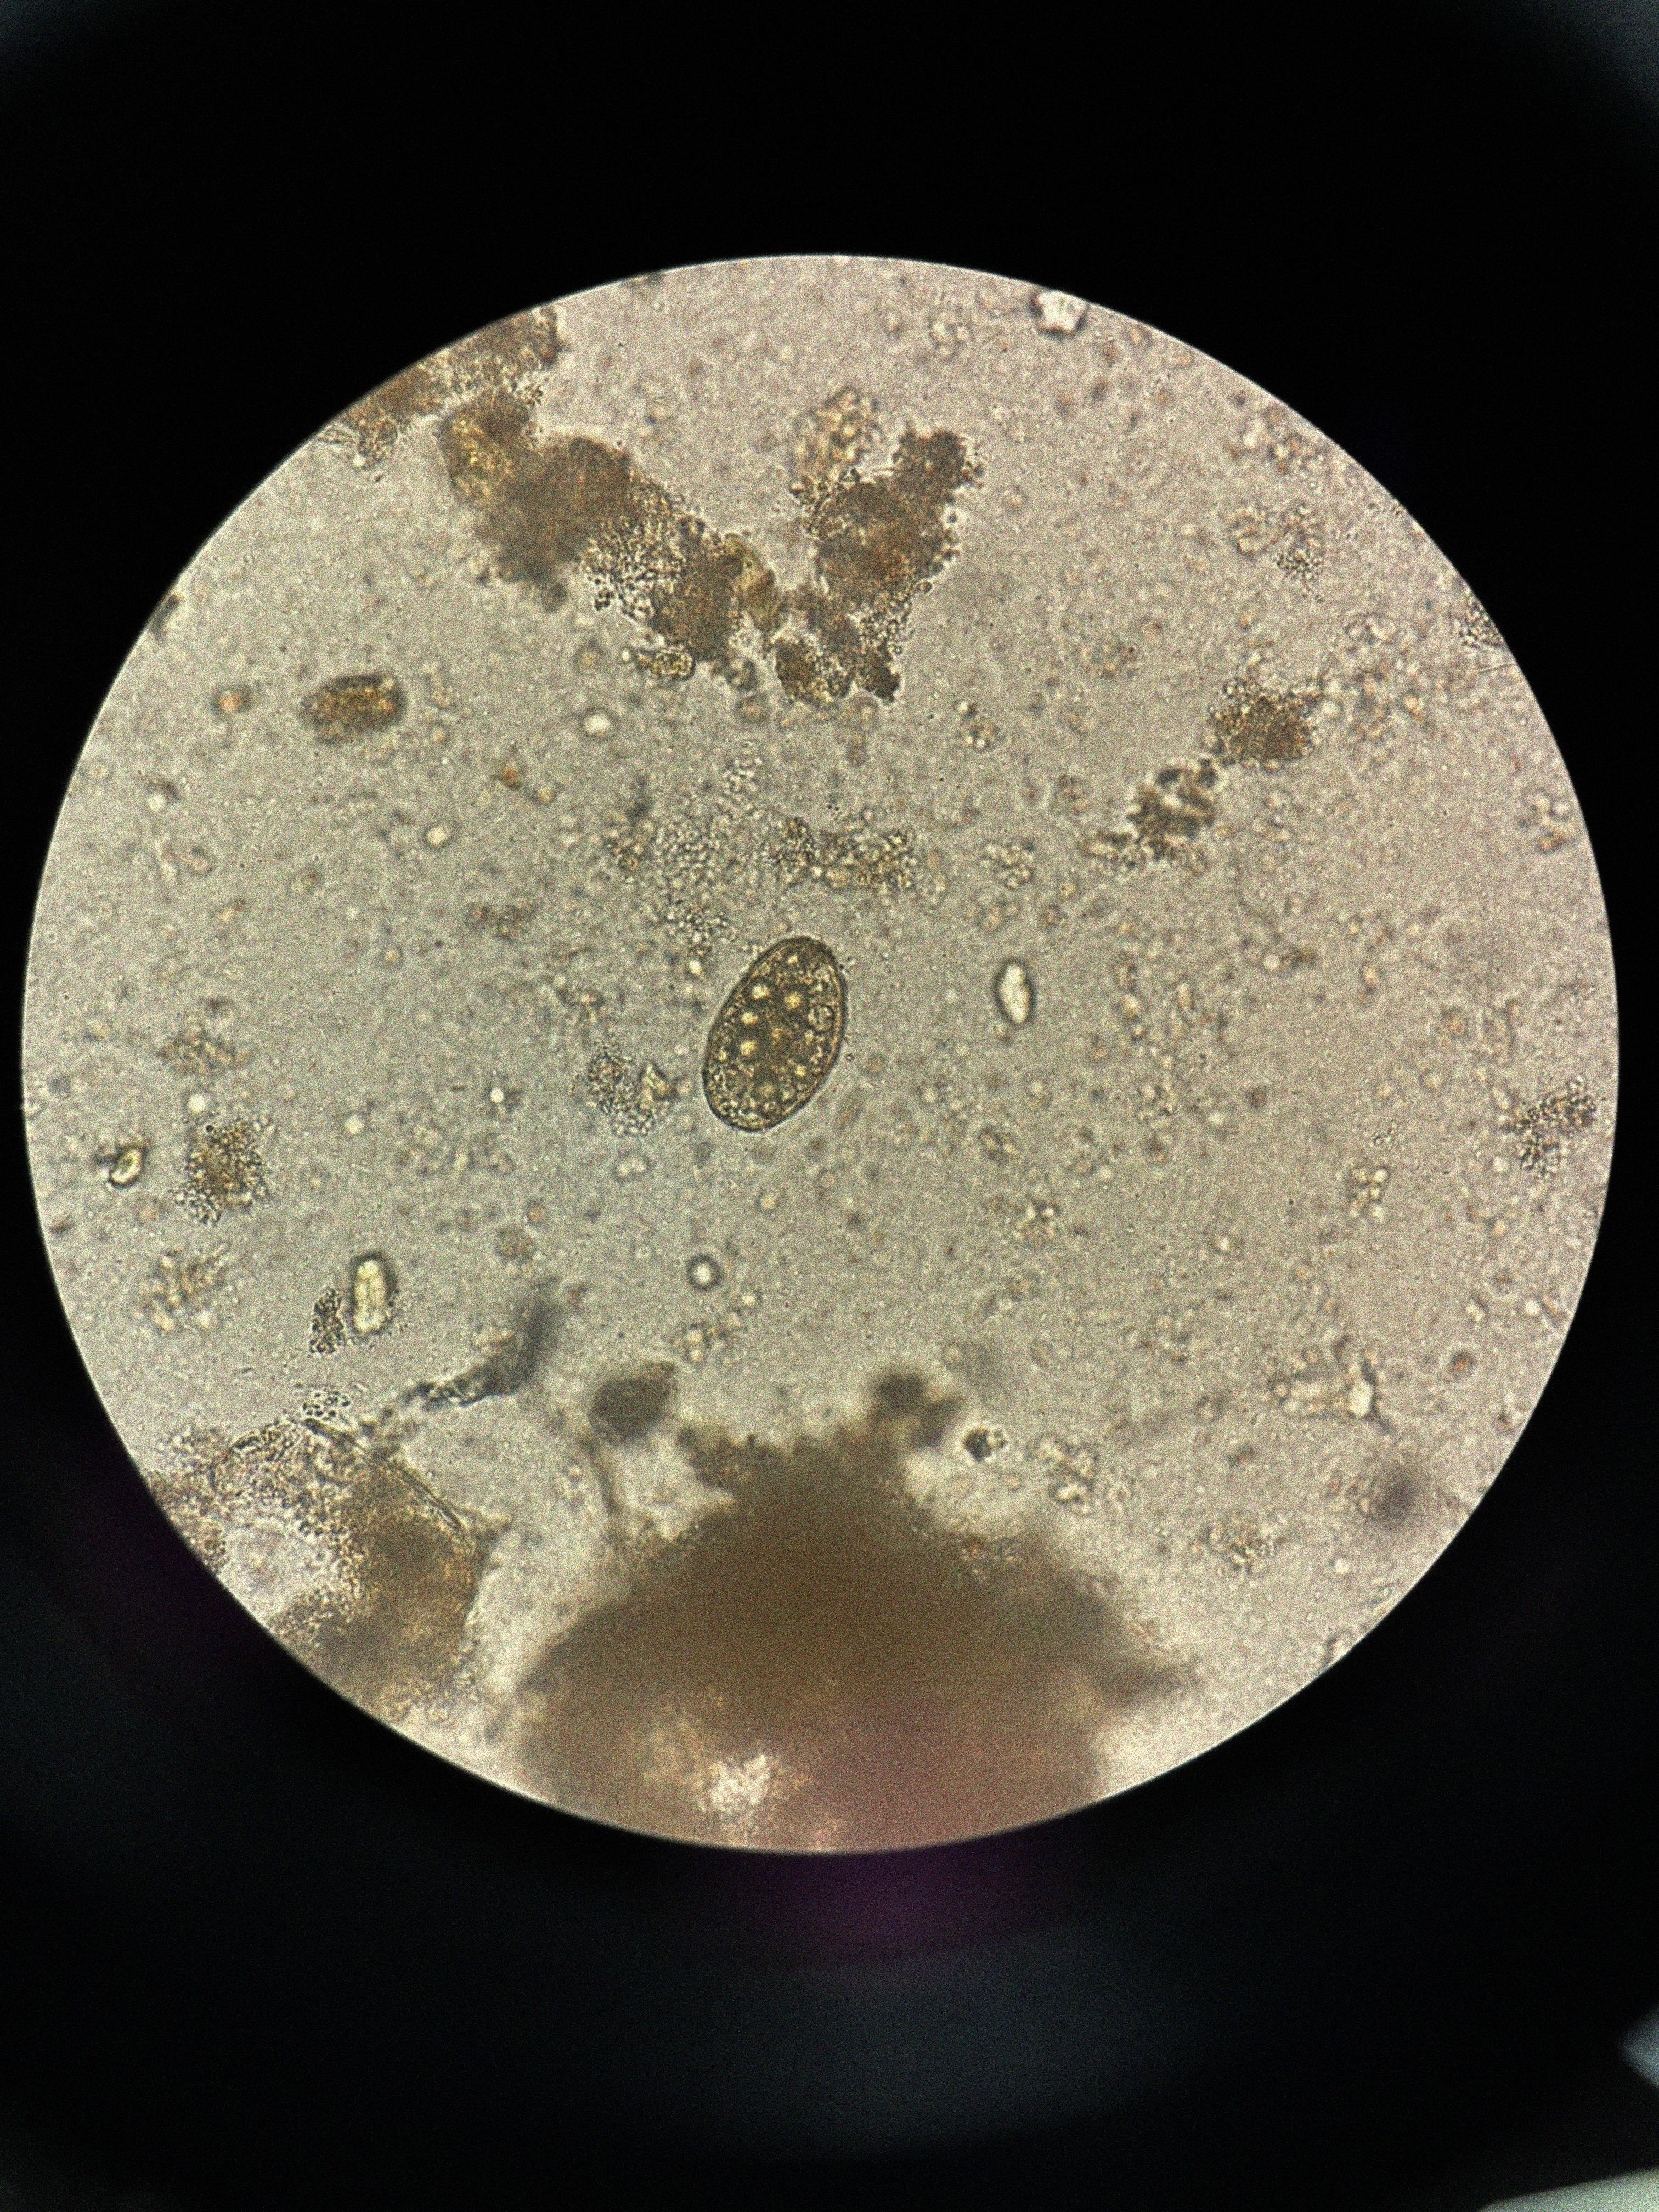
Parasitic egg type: Ascaris lumbricoides